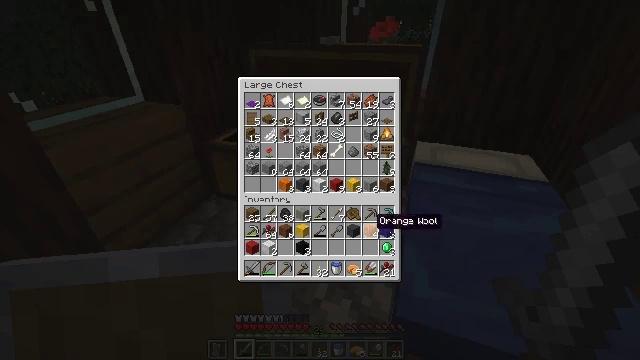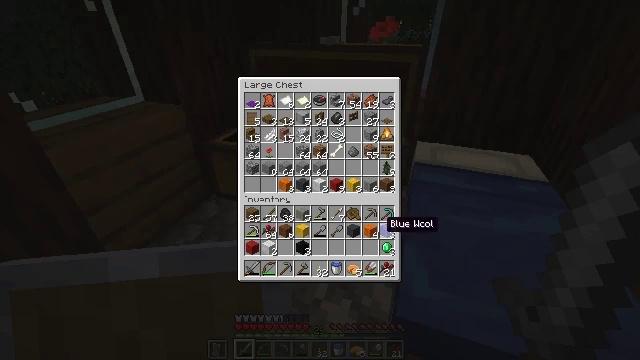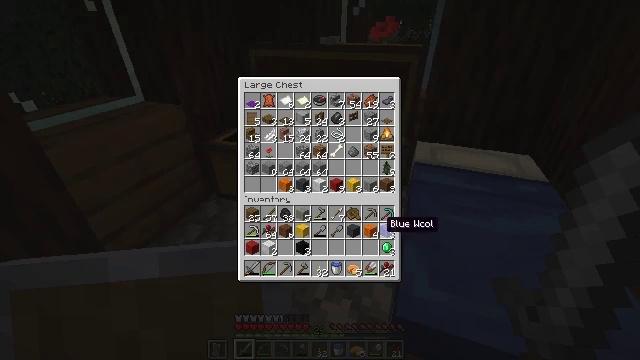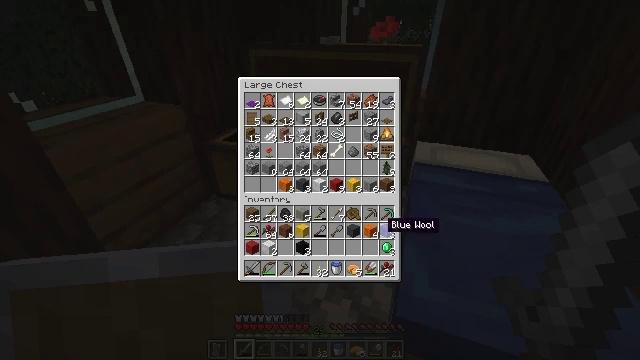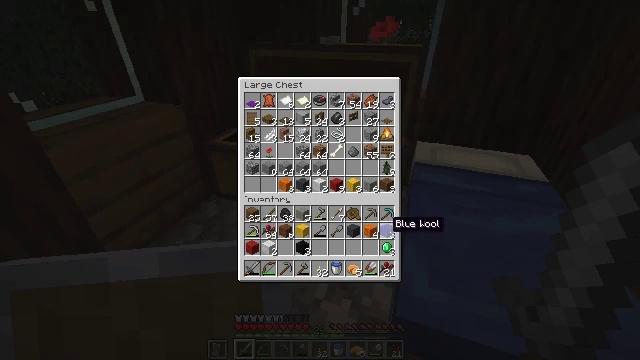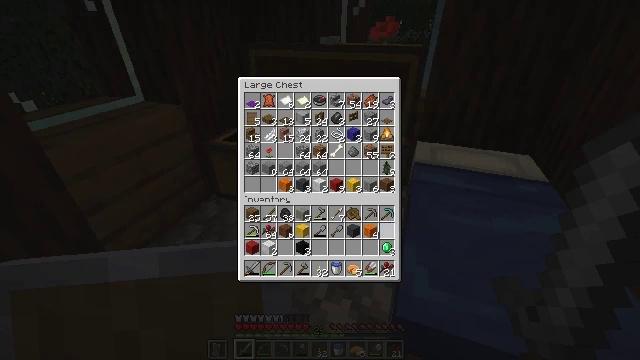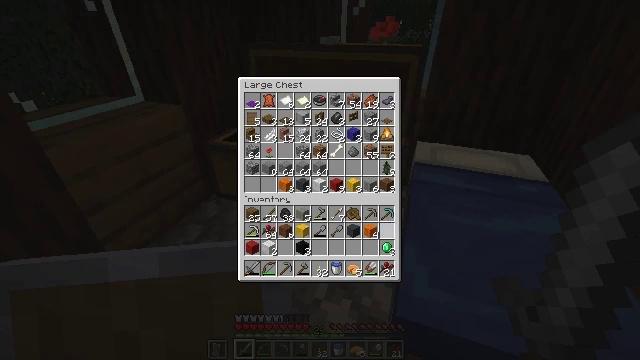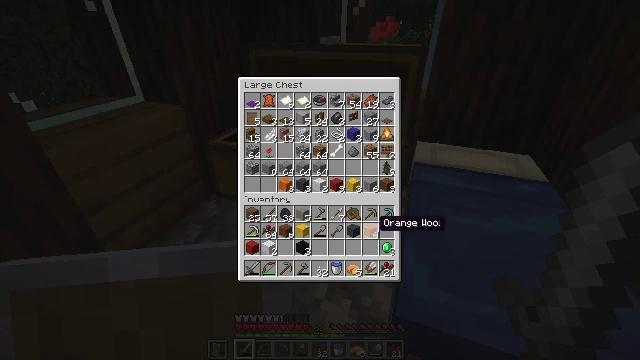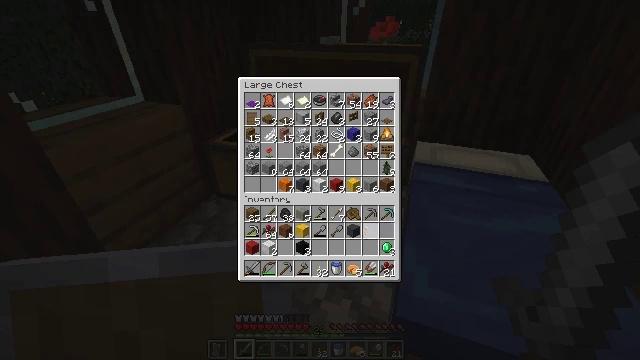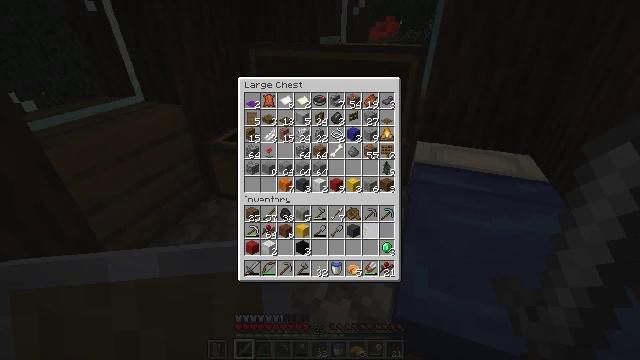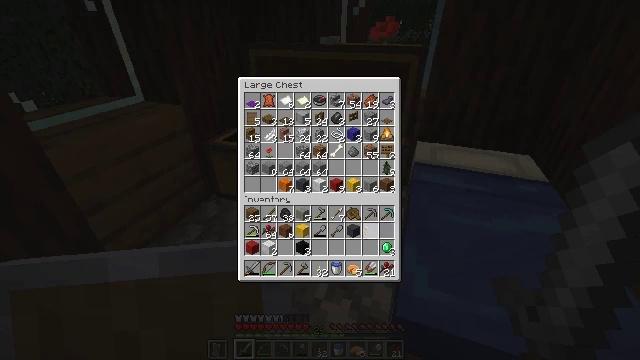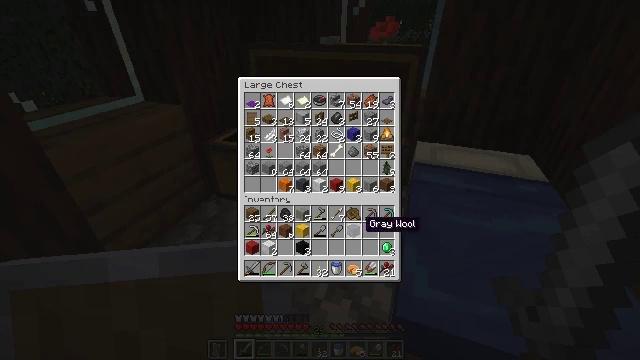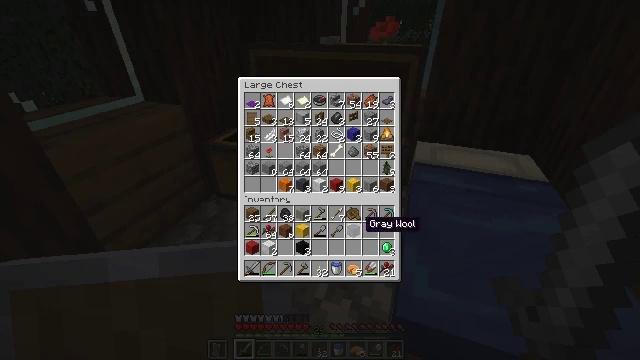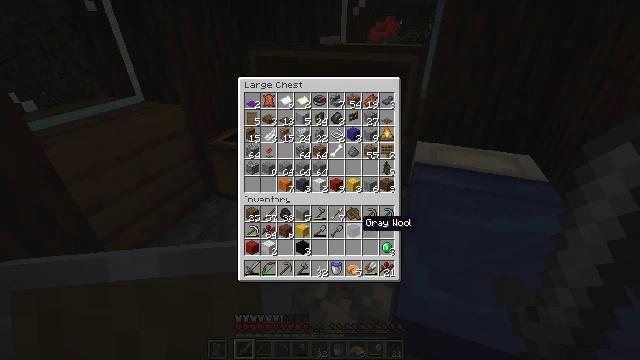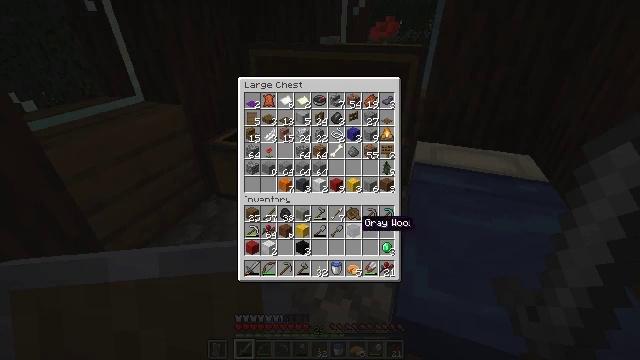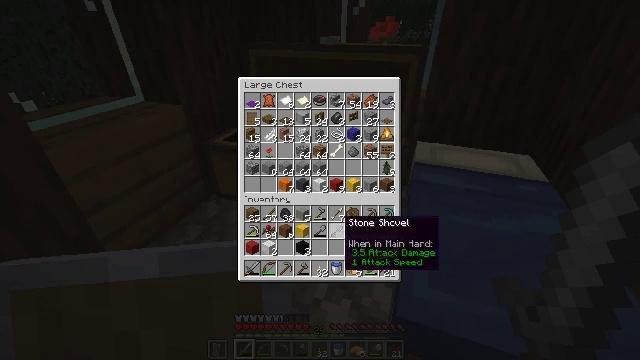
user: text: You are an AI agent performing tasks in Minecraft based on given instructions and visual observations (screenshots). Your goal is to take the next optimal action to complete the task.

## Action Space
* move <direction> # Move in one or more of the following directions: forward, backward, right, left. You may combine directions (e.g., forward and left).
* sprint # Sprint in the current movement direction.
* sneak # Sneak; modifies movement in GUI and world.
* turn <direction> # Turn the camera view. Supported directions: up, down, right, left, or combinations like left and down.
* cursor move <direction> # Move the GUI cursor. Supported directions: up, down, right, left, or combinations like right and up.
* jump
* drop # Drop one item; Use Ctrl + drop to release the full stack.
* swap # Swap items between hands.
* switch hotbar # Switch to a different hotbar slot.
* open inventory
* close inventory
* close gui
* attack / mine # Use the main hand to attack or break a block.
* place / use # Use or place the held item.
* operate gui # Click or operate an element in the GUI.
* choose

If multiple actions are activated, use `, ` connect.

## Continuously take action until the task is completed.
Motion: motion action
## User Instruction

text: Obtain a light gray bed by crafting.
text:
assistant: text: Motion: sneak, cursor move right
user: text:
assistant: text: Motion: sneak
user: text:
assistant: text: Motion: sneak
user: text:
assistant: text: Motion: sneak
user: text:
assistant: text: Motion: sneak, operate gui
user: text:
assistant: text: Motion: sneak, operate gui
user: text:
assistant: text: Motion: sneak, cursor move left
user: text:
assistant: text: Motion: sneak, operate gui
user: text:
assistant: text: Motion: sneak, operate gui
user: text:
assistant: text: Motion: sneak, operate gui
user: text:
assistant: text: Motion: sneak, cursor move left, operate gui
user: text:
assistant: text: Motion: sneak, operate gui
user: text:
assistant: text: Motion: sneak, operate gui
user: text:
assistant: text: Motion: sneak, operate gui
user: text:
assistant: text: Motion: sneak, cursor move left, operate gui
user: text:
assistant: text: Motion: sneak, cursor move left
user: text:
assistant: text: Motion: sneak, cursor move left
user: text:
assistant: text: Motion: sneak
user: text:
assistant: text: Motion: sneak, operate gui
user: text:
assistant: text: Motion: sneak, cursor move down, operate gui
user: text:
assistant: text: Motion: sneak, cursor move down, operate gui
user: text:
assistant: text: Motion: sneak, operate gui
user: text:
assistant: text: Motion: sneak, operate gui
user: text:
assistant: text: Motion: sneak, cursor move left
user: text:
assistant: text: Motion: sneak, cursor move left
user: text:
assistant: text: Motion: sneak, cursor move left
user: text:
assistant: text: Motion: sneak, operate gui
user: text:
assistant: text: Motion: sneak, operate gui
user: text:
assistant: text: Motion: sneak
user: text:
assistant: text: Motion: sneak